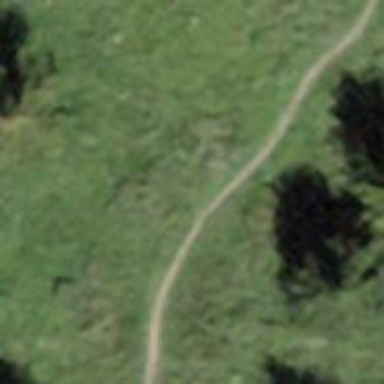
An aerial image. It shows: Path.